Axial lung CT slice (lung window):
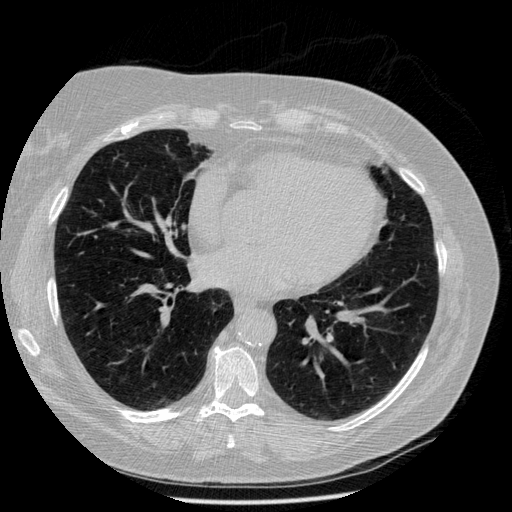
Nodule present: no